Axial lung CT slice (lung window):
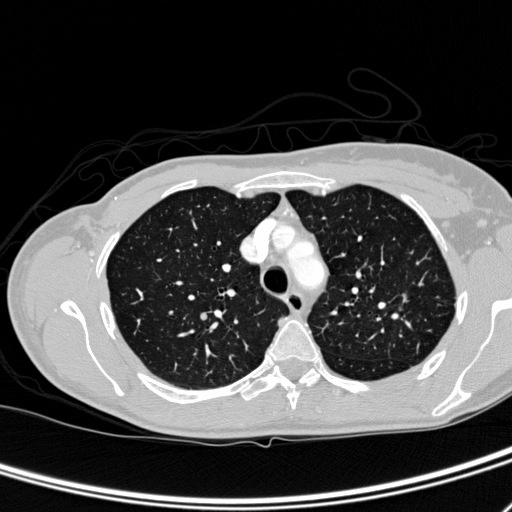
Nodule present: yes
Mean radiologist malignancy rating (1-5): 3